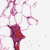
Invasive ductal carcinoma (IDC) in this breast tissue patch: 0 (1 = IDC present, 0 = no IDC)